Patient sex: F
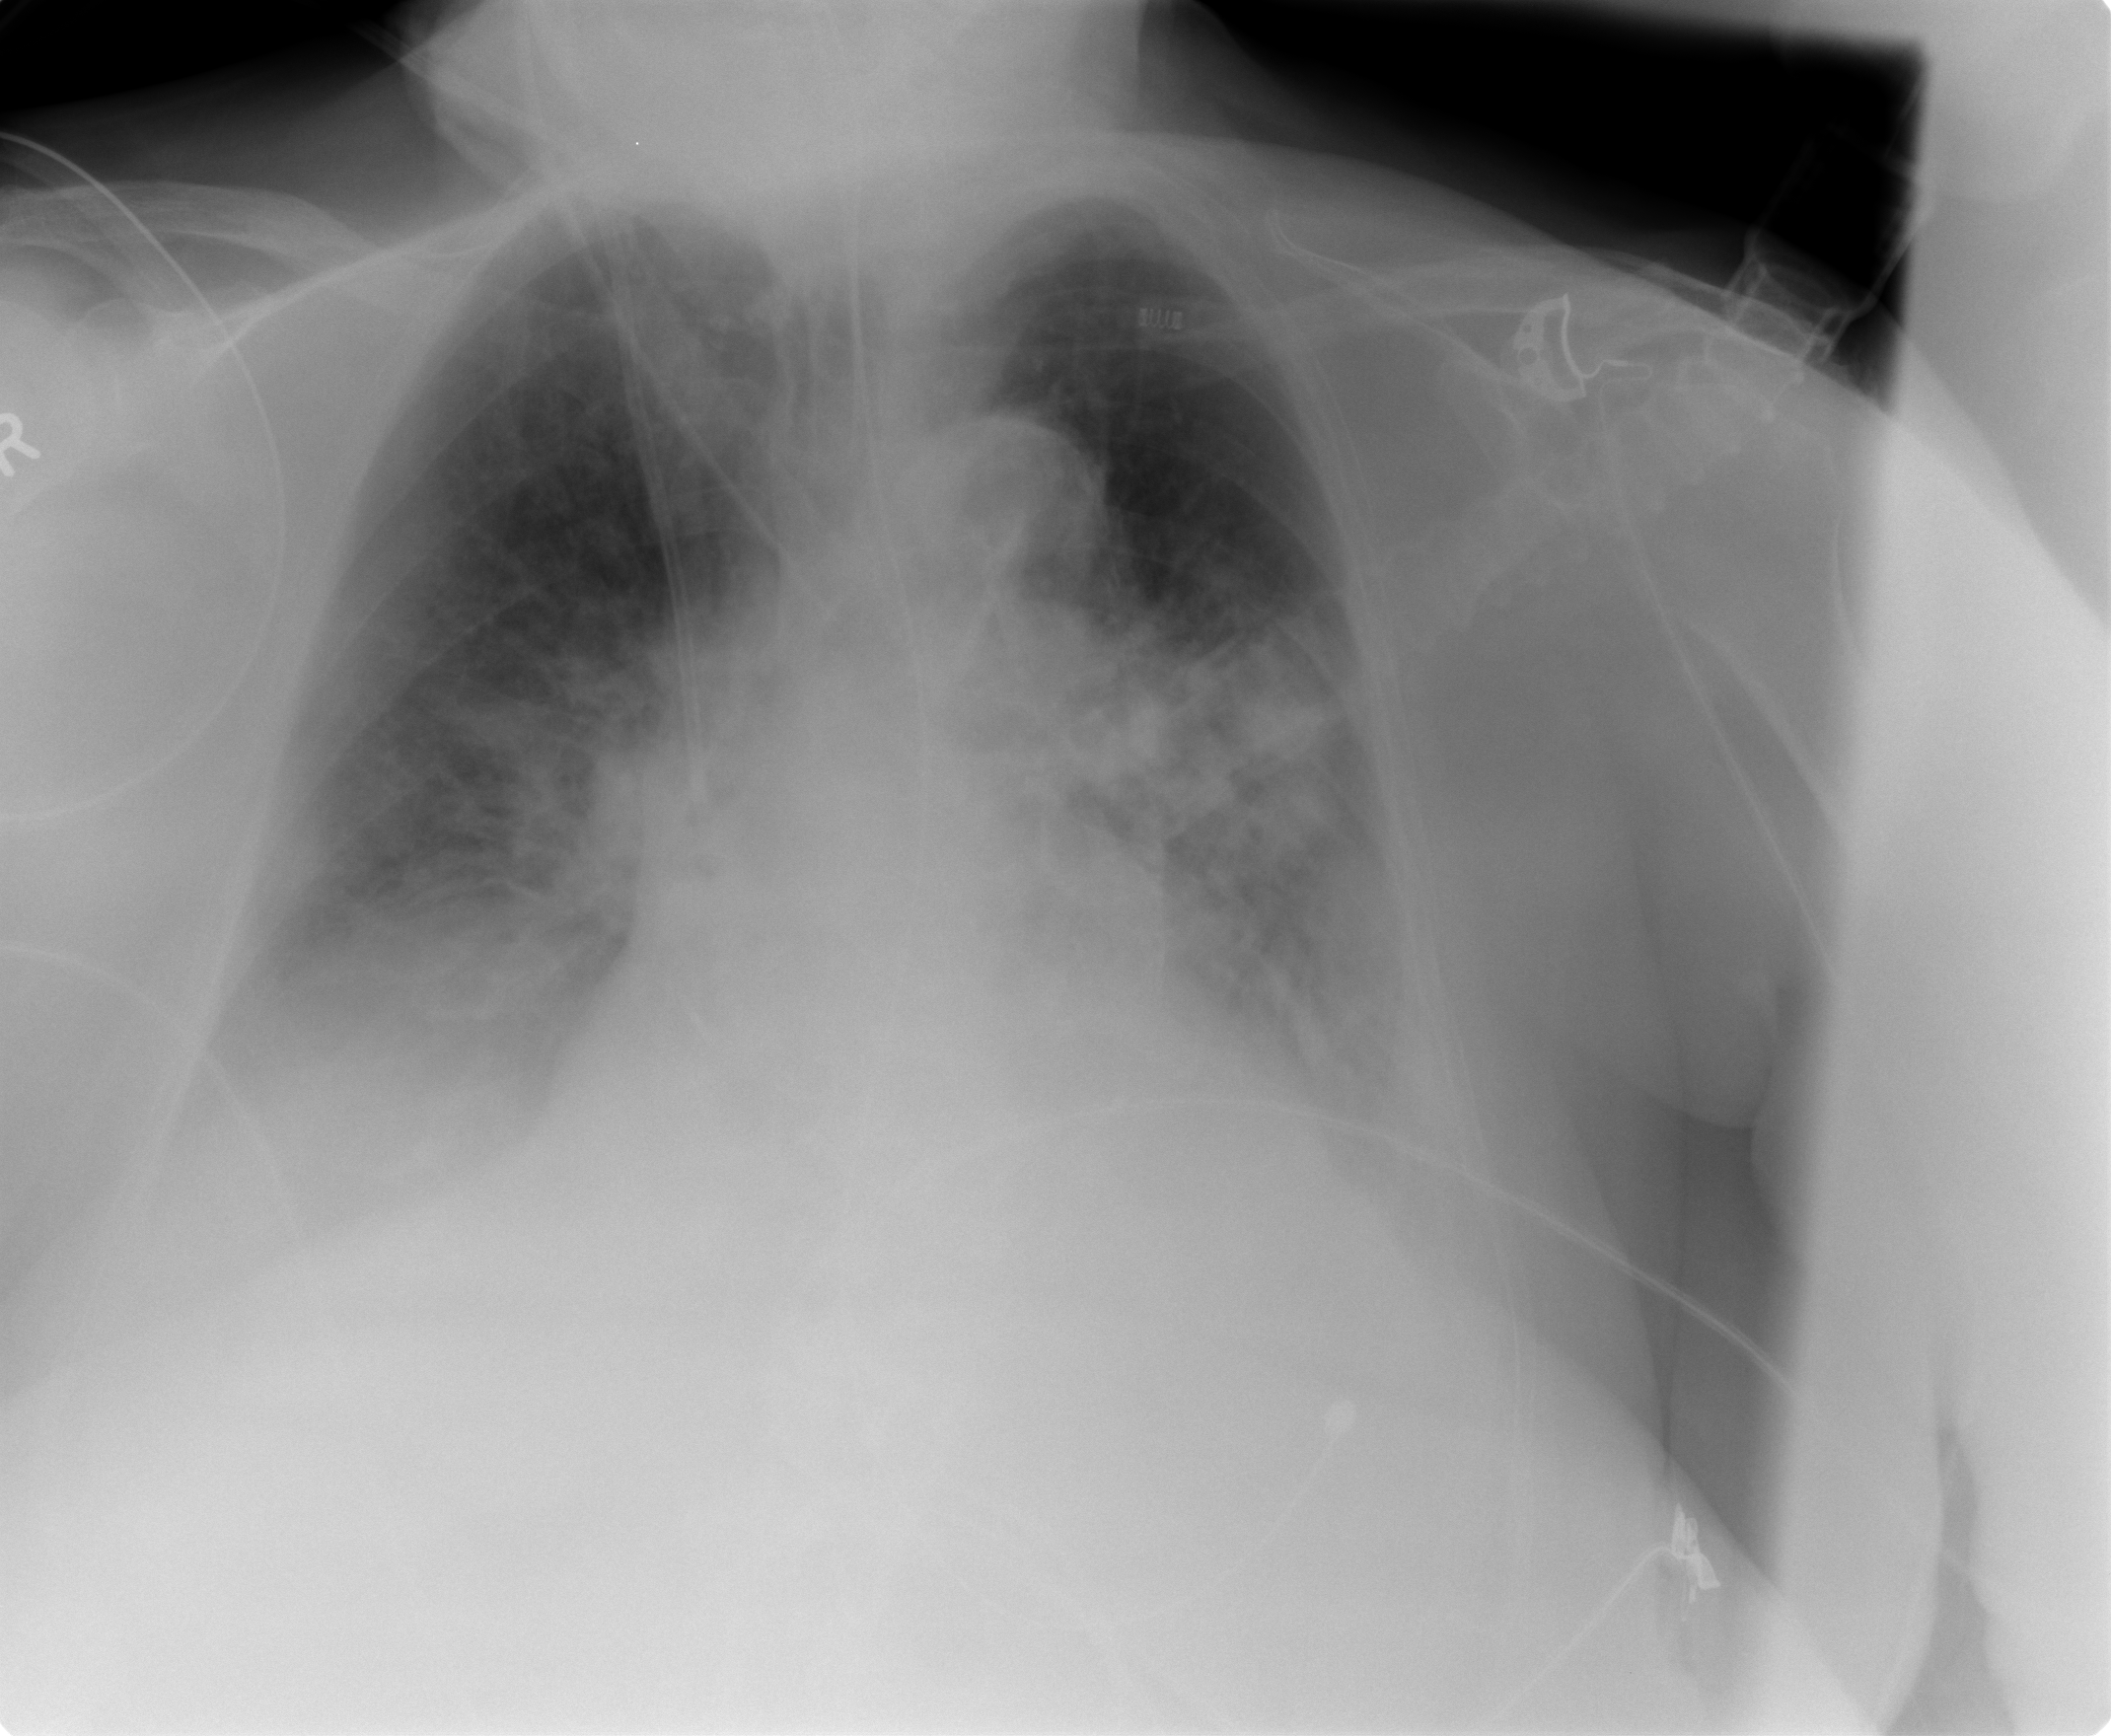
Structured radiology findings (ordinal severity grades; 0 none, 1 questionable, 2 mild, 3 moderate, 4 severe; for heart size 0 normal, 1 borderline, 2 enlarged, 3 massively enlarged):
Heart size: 0
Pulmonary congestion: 2
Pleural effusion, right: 2
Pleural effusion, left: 2
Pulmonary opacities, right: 2
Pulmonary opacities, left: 2
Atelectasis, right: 2
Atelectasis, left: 2